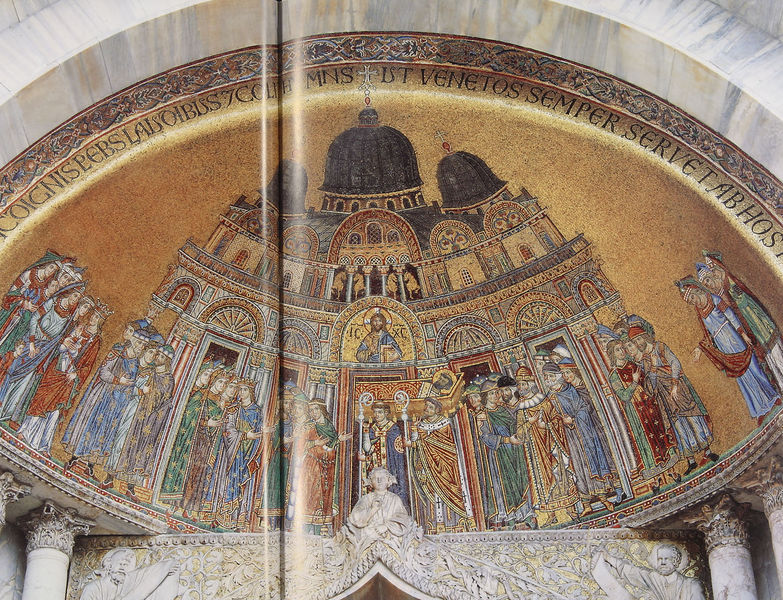
Titel: Mosaik in San Marco in Venedig
Standort: Venedig, San Marco (EU - I - Venetien)
Schlagwörter: blau, gemälde, frauen, grün, menschen, stadt, ausschnitt, bunt, marmor, männer, schwarz, säule, säulen, tür, zeichnung, gebäude, rot, muster, ornament, architektur, bibel, kirche, gold, decke, gewänder, rund, statue, relief, schrift, bogen, türen, stab, dächer, kuppel, bischof, detail, inschrift, dekor, stuck, foto, bögen, nische, burg, kirch, kreuz, kuppeln, religion, mosaik, altar, rom, kapitell, buchseite, heiligenschein, christus, jesus, christlich, bischöfe, adlige, könige, heilige, fresko, jerusalem, fotographie, knick, deckenmalerei, latein, stifter, apostel, bischofsstab, deckenfresko, spätantike, boschöfe, säiulen, rportal, ngold